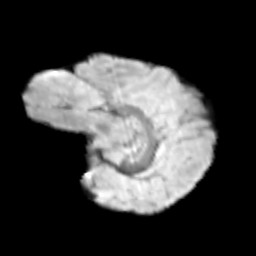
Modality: T2w
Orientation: sagittal
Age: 9
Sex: female
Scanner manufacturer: siemens
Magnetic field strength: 3 T
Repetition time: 3.8 s
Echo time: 0.07 s